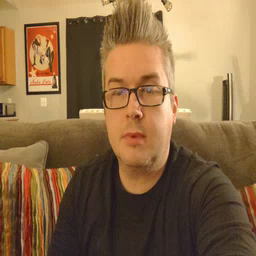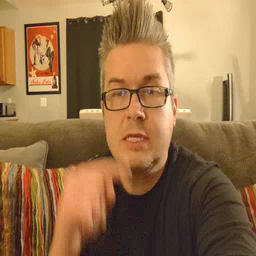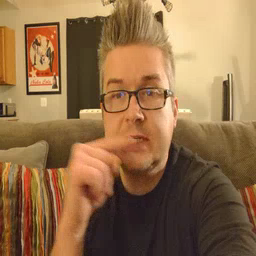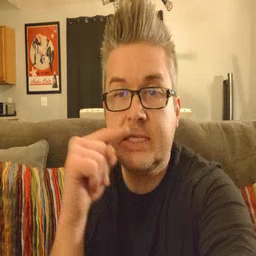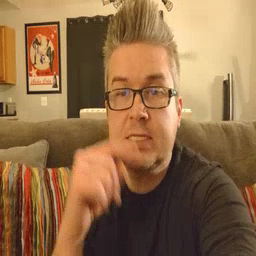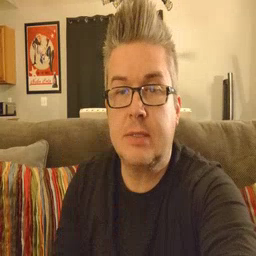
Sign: toothbrush